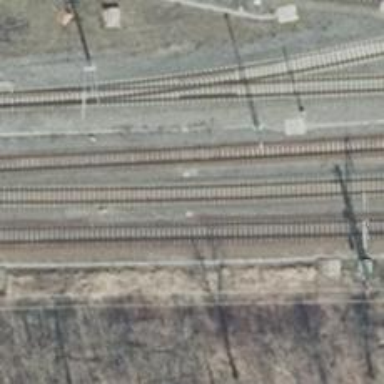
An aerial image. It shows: Rail siding with electrified contact lines.